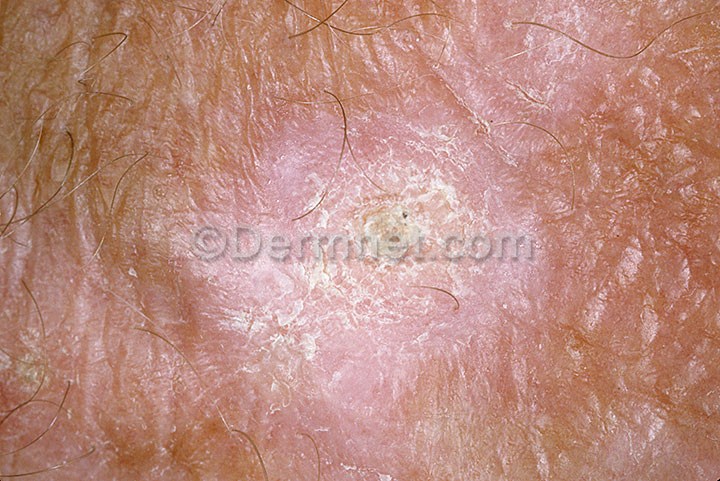
Disease: Actinic Keratosis Basal Cell Carcinoma and other Malignant Lesions